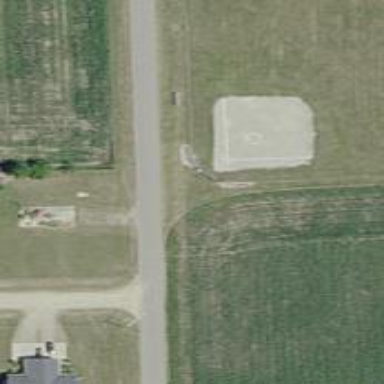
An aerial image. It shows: Baseball pitch for leisure land activities.